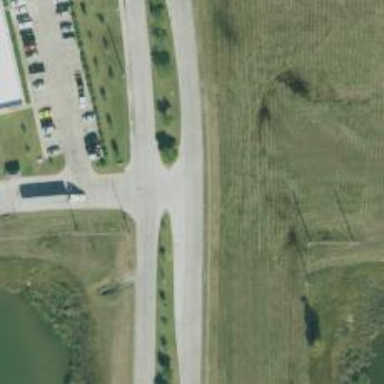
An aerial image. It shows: Tertiary link road.